Question: I'm using <URL> UI for my WPF application. It's a good one and satisfies my needs, but I'd be more happy if somebody told me .
When I call the Show() method, the new window pops up and I see an annoying animation (the content slides from right to left). The effect is similar to another one shown on the picture below (but it shows tabs and content goes left-to-right):

Sample of a dummy form please see below:
'''
<controls:MetroWindow x:Class="TestProj.Views.TestView"
xmlns="http://schemas.microsoft.com/winfx/2006/xaml/presentation"
xmlns:x="http://schemas.microsoft.com/winfx/2006/xaml"
xmlns:mc="http://schemas.openxmlformats.org/markup-compatibility/2006"
mc:Ignorable="d"
xmlns:d="http://schemas.microsoft.com/expression/blend/2008"
xmlns:controls="clr-namespace:MahApps.Metro.Controls;assembly=MahApps.Metro"
xmlns:vm="clr-namespace:TestProj.ViewsModels"
Height="230" Width="550">
<Window.Resources>
<ResourceDictionary>
<ResourceDictionary.MergedDictionaries>
<ResourceDictionary Source="pack://application:,,,/MahApps.Metro;component/Styles/Colours.xaml" />
<ResourceDictionary Source="pack://application:,,,/MahApps.Metro;component/Styles/Fonts.xaml" />
<ResourceDictionary Source="pack://application:,,,/MahApps.Metro;component/Styles/Controls.xaml" />
</ResourceDictionary.MergedDictionaries>
</ResourceDictionary>
</Window.Resources>
<Grid>
</Grid>
</controls:MetroWindow>
'''
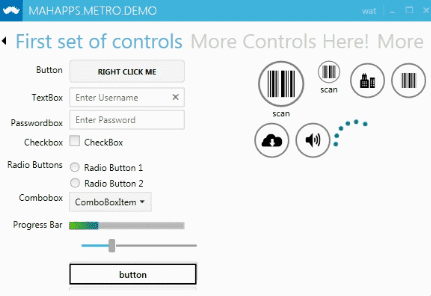
Answer: Set 'WindowTransitionsEnabled="False"' in xaml of the window.